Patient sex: F
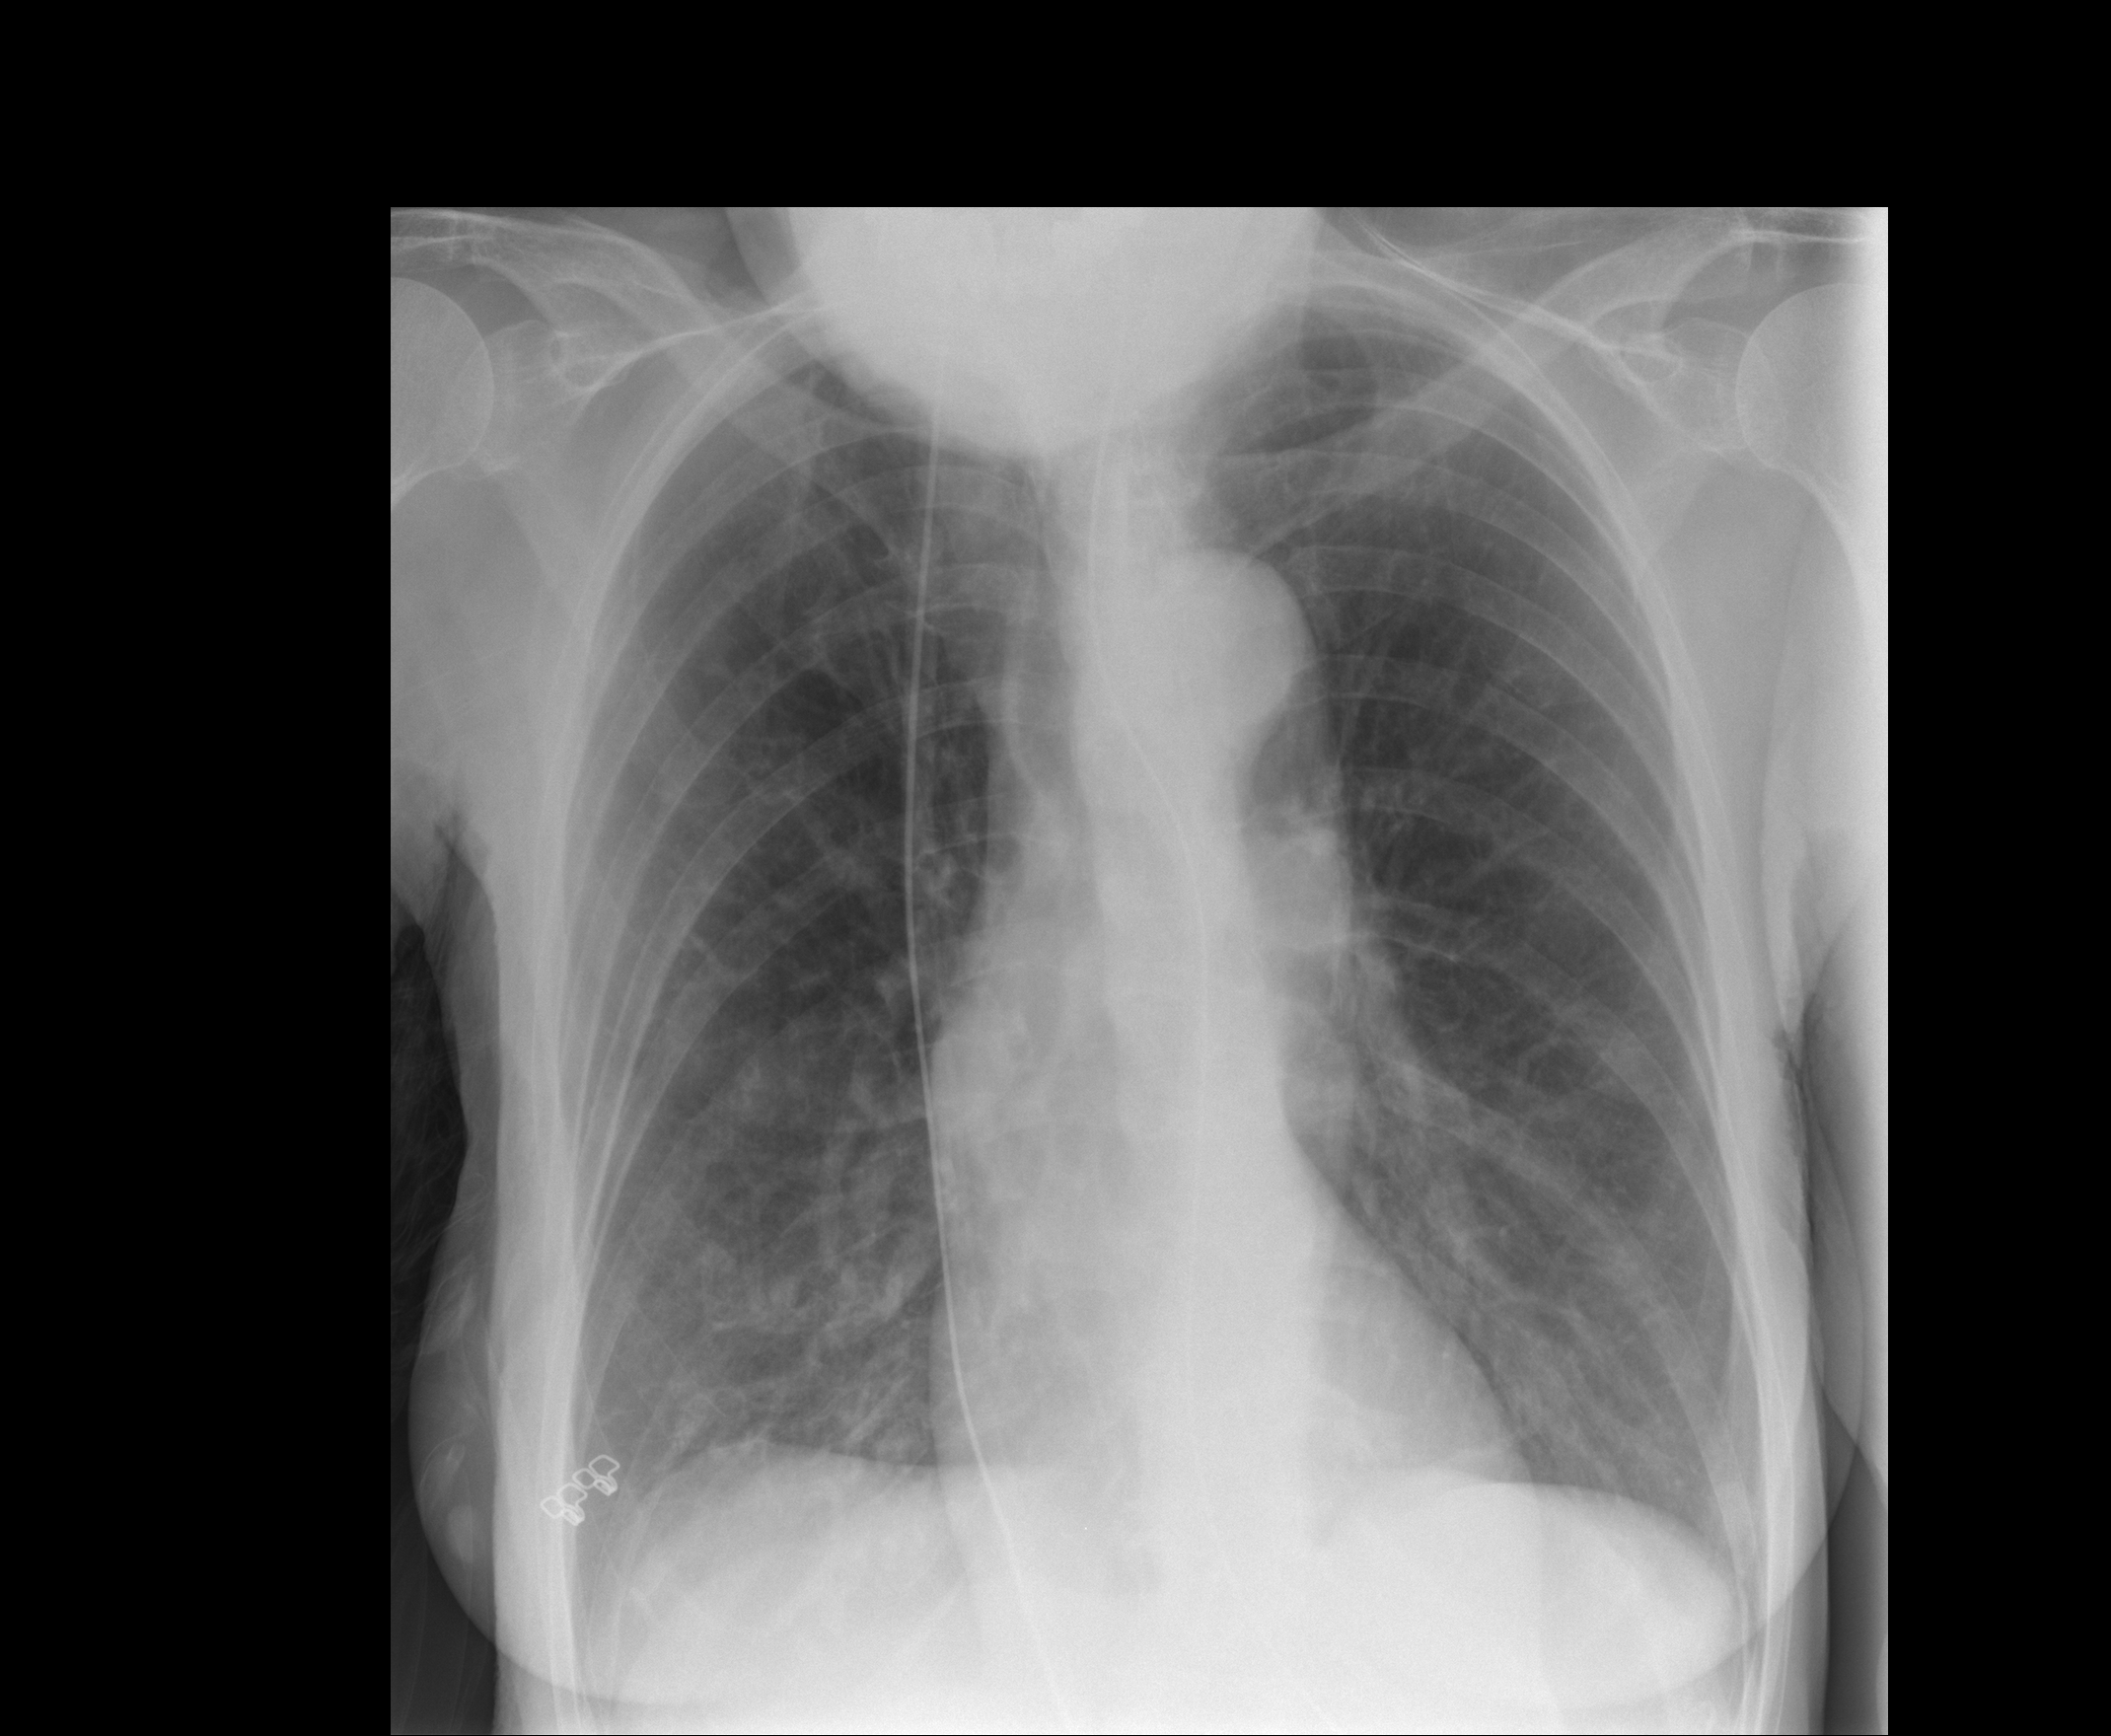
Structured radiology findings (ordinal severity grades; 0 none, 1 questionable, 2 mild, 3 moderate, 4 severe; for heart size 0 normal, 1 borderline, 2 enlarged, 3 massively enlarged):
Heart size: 0
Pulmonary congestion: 1
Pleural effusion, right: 0
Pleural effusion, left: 0
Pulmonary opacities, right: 1
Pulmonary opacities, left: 0
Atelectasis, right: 0
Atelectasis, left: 0